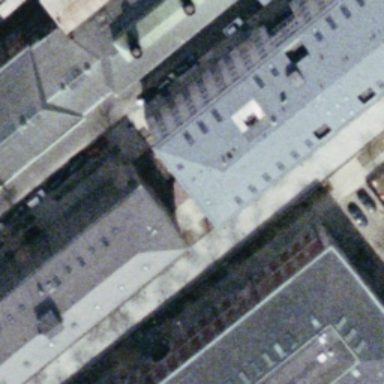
There are some buildings with grey roofs .